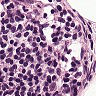
Metastatic tissue present: no